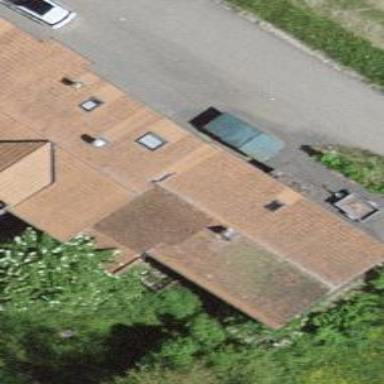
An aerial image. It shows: Farm building.